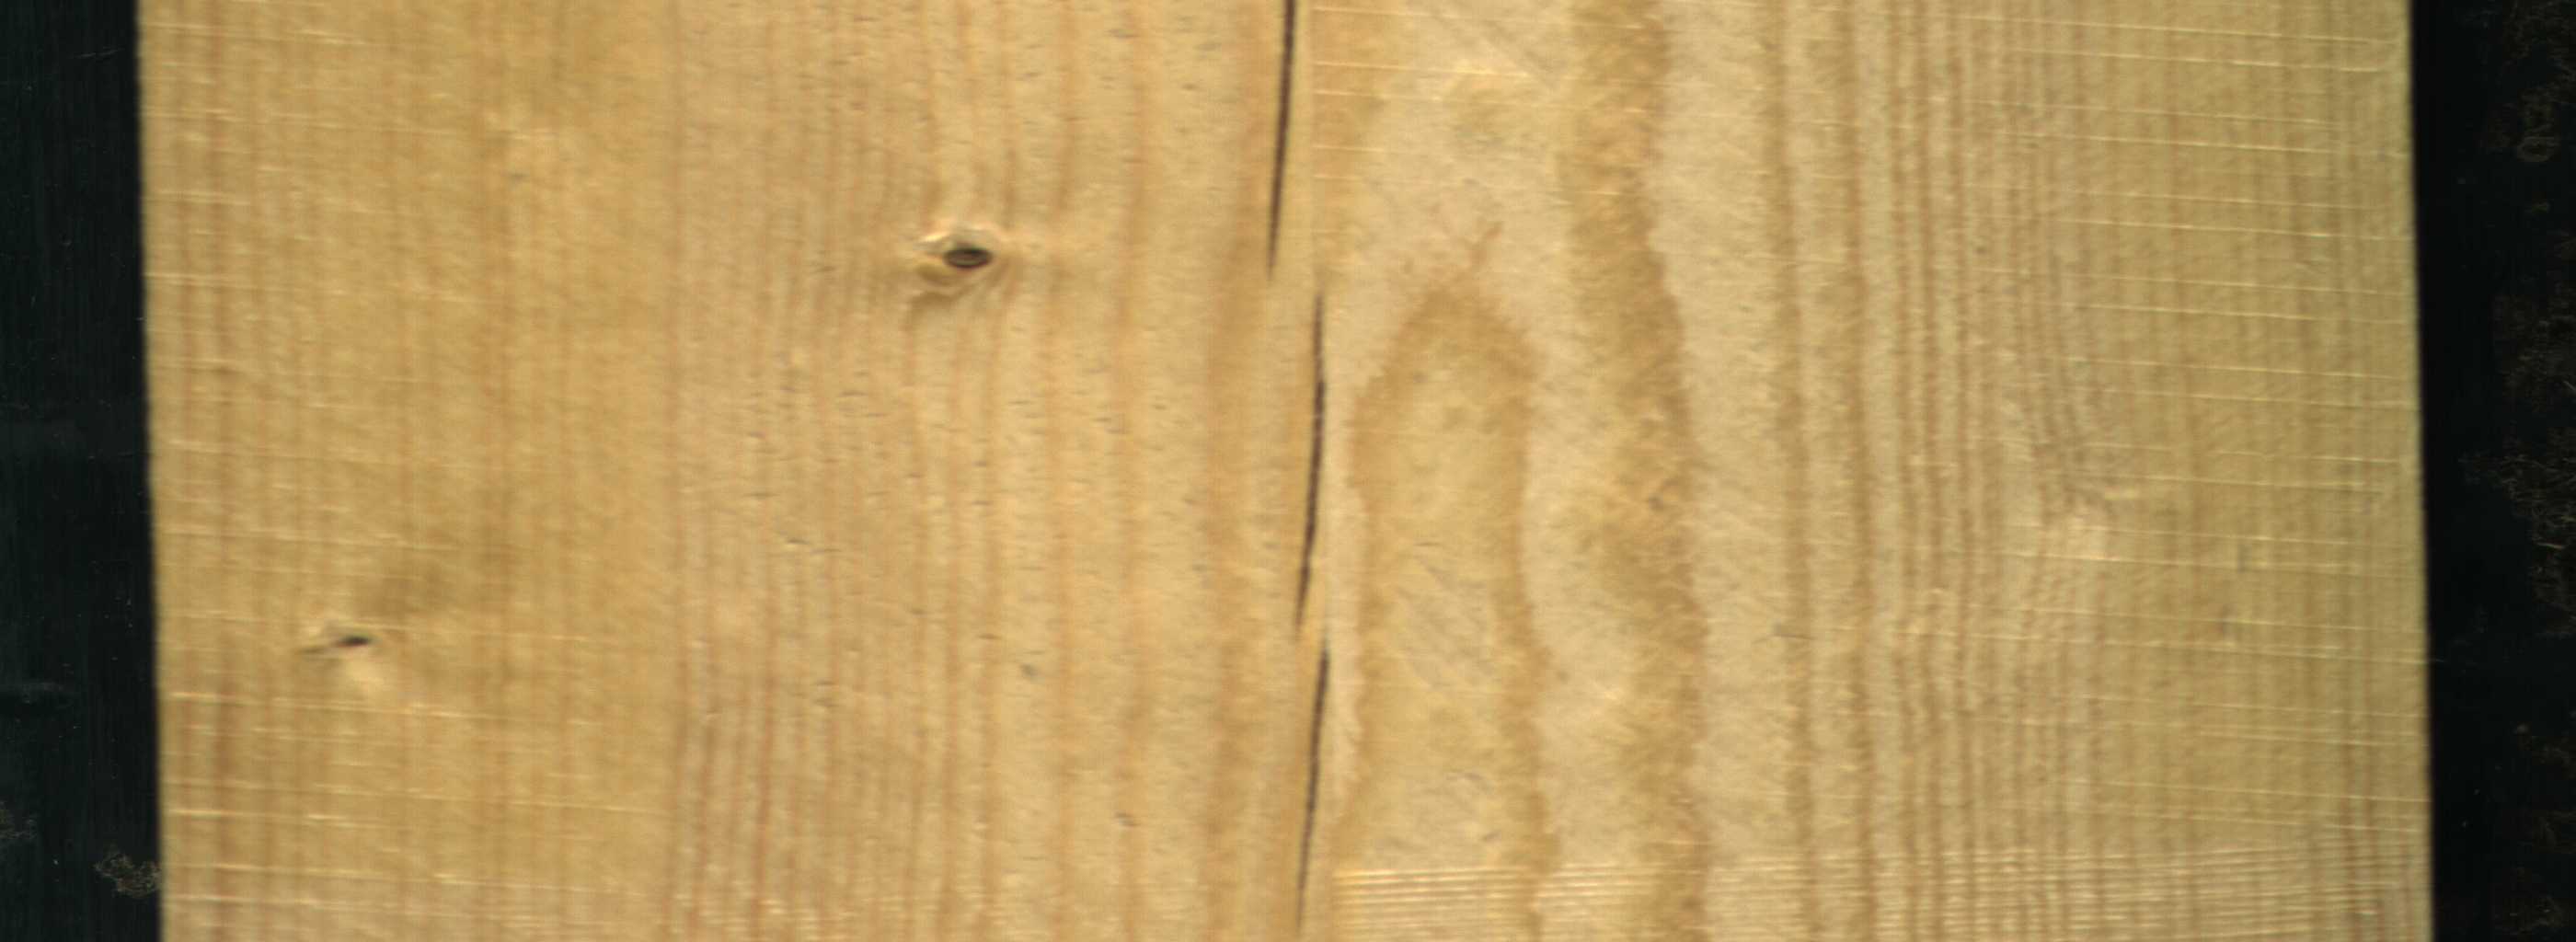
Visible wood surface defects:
Crack
Crack
Crack
Dead_Knot